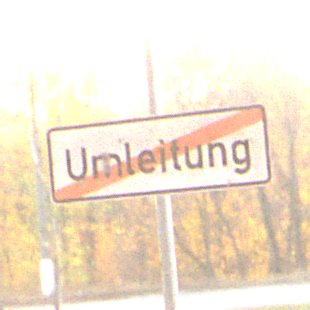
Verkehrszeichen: EndeDerUmleitungsankuendigung
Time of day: SunriseSunset
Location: Roofed (Suburban)
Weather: Clear
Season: NotSpecified
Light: Natural